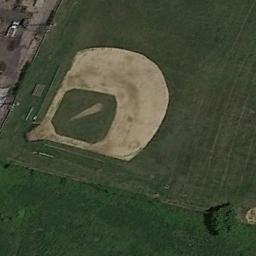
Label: baseball_diamond